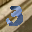
Label: 3